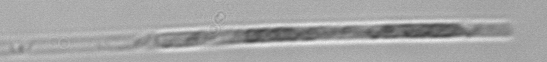
Label: Rhizosolenia